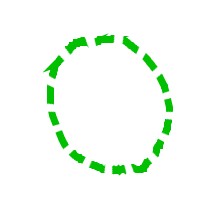
Shape: circle